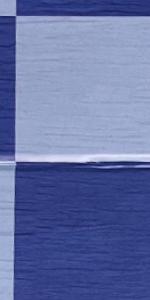
Label: Empty